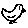
Label: bird